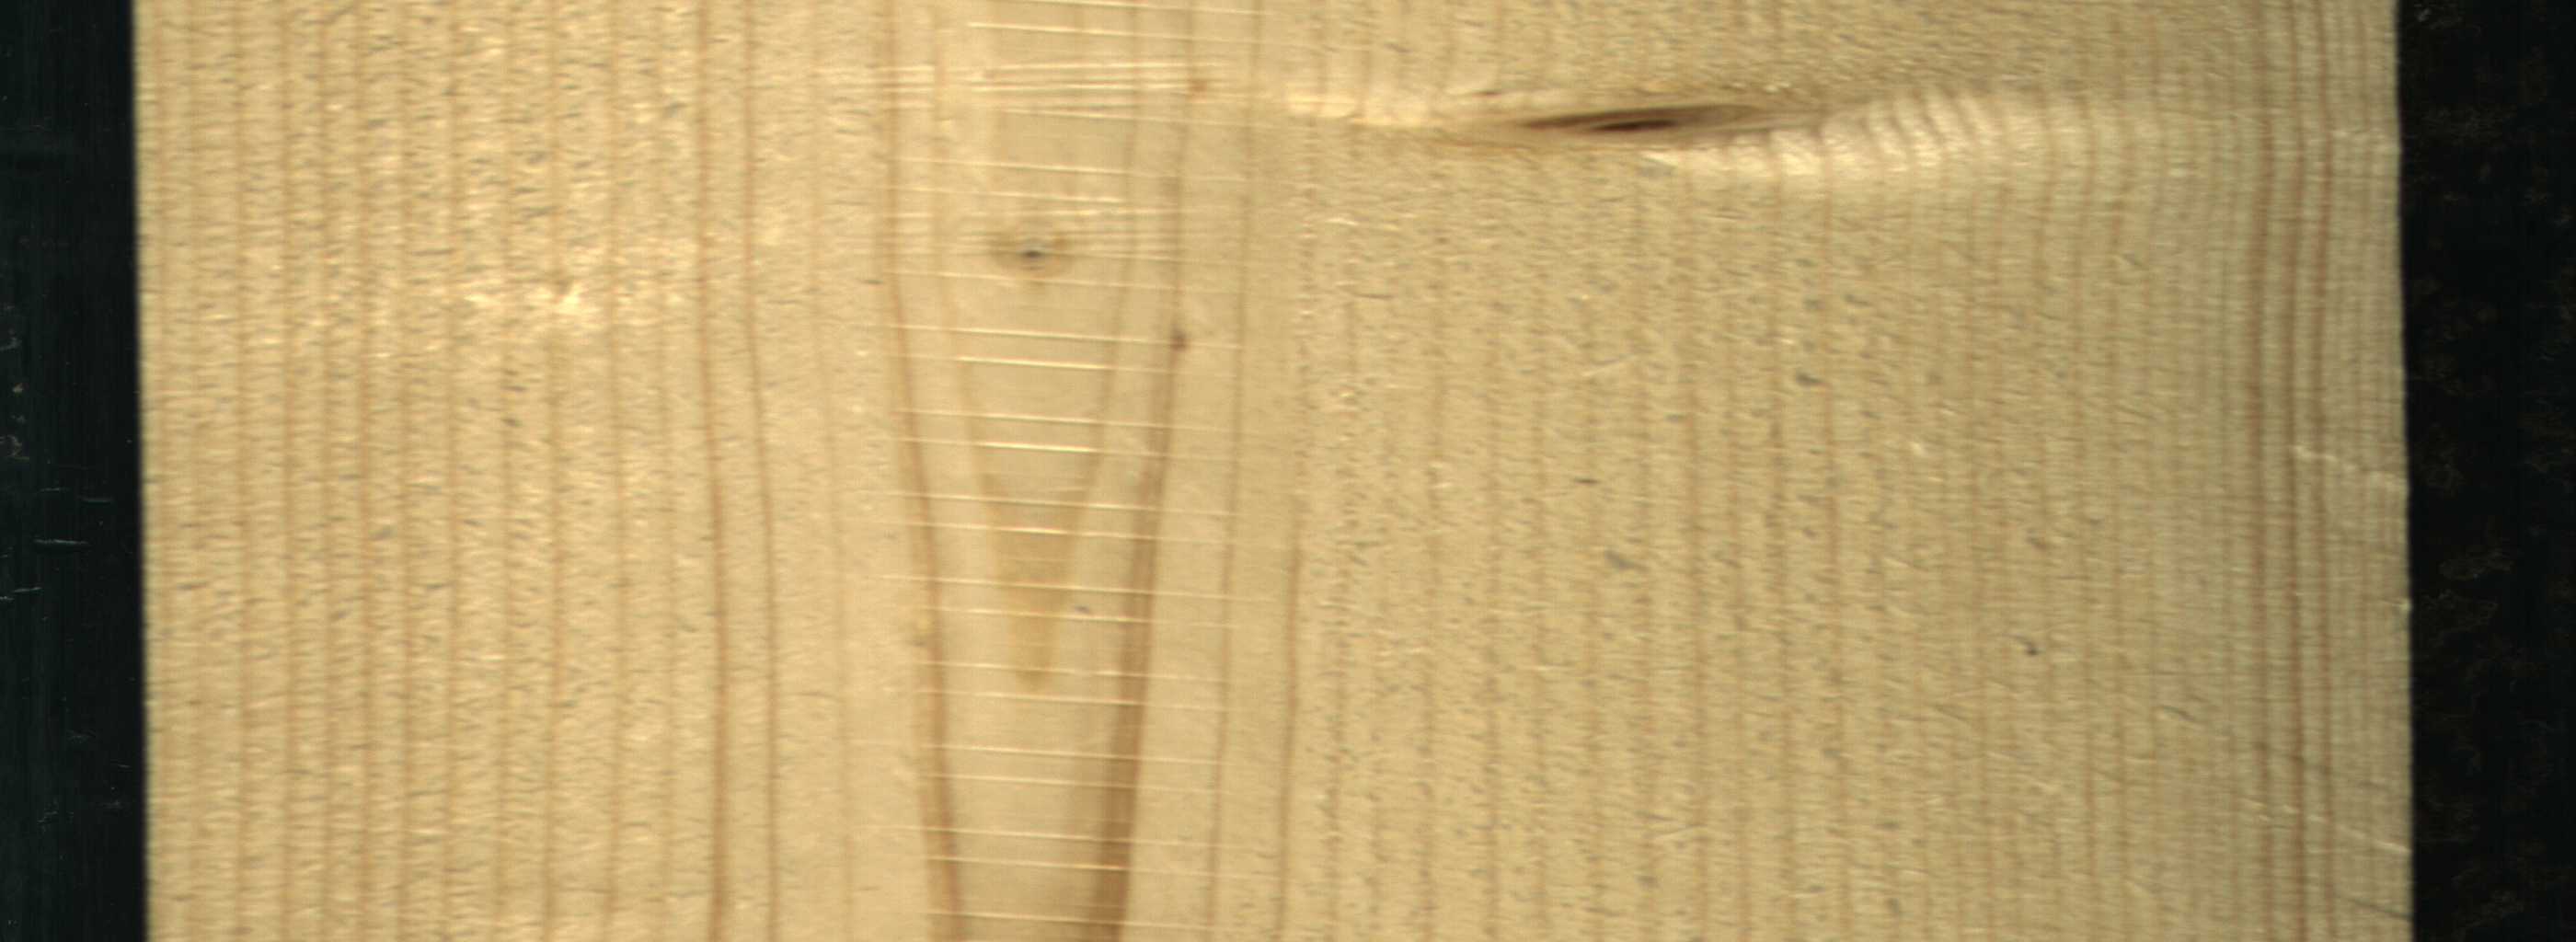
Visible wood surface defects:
Dead_Knot